Question: The vertical position of text rendered in Helvetica and the size of its content area differ between Firefox and Chrome for Mac. For example, in Chrome, the descenders are clipped if the line-height is identical to font-size.

(I've adjusted the position of the block elements in this picture--keeping the baseline consistent--to illustrate the difference in size and text positioning). If you have a Mac, you can see what I'm talking about <URL>.
Now, I'm not directly interested in how to fix this specific discrepancy. I realize there are <URL> that attempt to eliminate or paper-over the differences, but I'm specifically interested in the factors that caused these browsers to render differently in the first place.
I'm making some assumptions here:
- Standards exist for both the rendering of fonts and the sizing and positioning of glyphs within the standard box model, but may be unspecified in terms of how they interact. - Bugs exist in browser-makers interpretations of the aforementioned standards, which may influence how text is sized, positioned and rendered.- For these browsers, much of the design discussion and actual implementation is public in some form. Therefore, it is possible to learn the source of such discrepancies, if one knows where to look.- Both browsers start in the same place - the markup, styles and font definitions are consistent between them. At some point, they diverge in how they use these to produce the final output.
Therefore, my specific question is:
I feel that, armed with this knowledge, I can better understand how to correct for such discrepancies. Both in this case specifically, and in similar situations that I may encounter in the future.
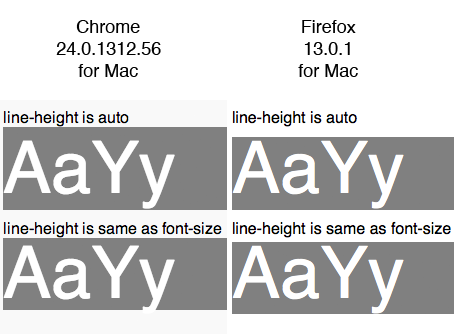
Answer: Unfortunately, re: rendering of the content area based on the font, <URL>:
> The height of the content area should be based on the font, but this specification does not specify how. A UA may, e.g., use the em-box or the maximum ascender and descender of the font. (The latter would ensure that glyphs with parts above or below the em-box still fall within the content area, but leads to differently sized boxes for different fonts; the former would ensure authors can control background styling relative to the 'line-height', but leads to glyphs painting outside their content area.)
In other words, typesetting, and how exactly to draw and position the content area of a line box, is left up to the browser's own implementation, at least in CSS2.1. This may however be better defined in a future specification (likely the <URL>.
<URL> contains some details on how the 'line-height' property affects the rendering of the content area around text that flows inline, but again it depends on the height of the content area itself, which as stated above is undefined in CSS2.1.
Note that 'auto' is not a valid value for 'line-height'; you probably meant to use 'normal', which incidentally is also its initial value (but not necessarily the browser default). Also, this is what the spec says about the value 'normal':
>
Tells user agents to set the used value to a "reasonable" value based on the font of the element. The value has the same meaning as . We recommend a used value for 'normal' between 1.0 to 1.2. The computed value is 'normal'.
As you can see, there's not much to go on, even with regards to comparing 'line-height: normal' and 'line-height: 1' (or '1em' or '100%'), because what constitutes a "normal" line height is up to the browser to decide as well. However, it looks like Chrome and Firefox do a good job of keeping glyphs within reasonable boundaries when asked to use a normal line height.
By the way, Chrome does not the descenders. It does render them outside of the content box, but it should never clip them to the bounds of the box unless you set 'overflow: hidden'.
---
'line-height'<URL>